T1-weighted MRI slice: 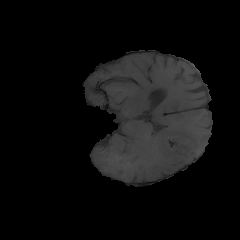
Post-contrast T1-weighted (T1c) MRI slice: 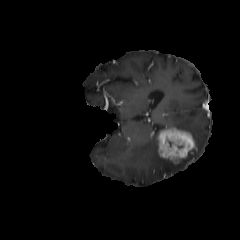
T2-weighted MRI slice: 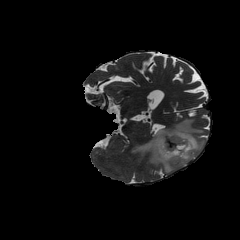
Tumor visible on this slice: yes